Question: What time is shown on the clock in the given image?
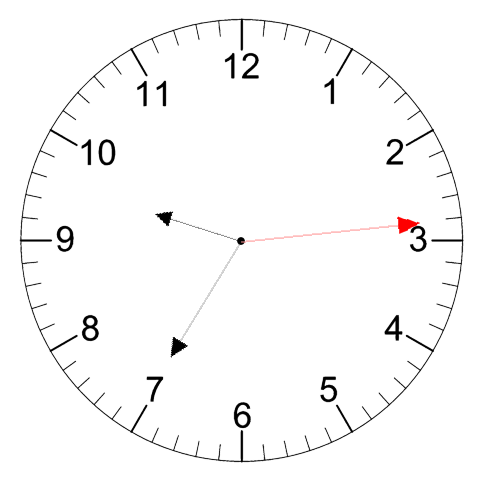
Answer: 09:35:14